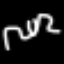
Label: squiggle